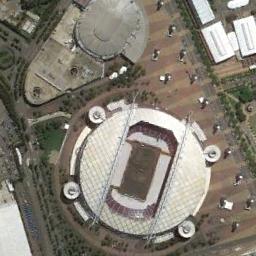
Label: stadium